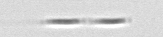
Label: Leptocylindrus